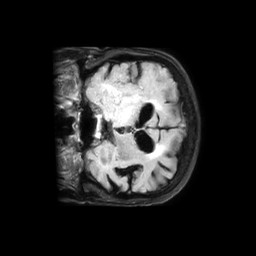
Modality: FLAIR
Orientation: coronal
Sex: male
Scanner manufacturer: philips
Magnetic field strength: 1.5 T
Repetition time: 6 s
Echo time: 0.1016 s